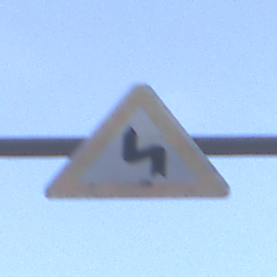
Verkehrszeichen: DoppelkurveZunaechstLinks
Umgebung: Outdoor, Nature
Tageszeit: SunriseSunset
Wetter: PartlyCloudy
Licht: Natural
Jahreszeit: NotSpecified
Kontrast: LowContrast